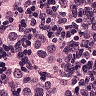
Metastatic tissue present: yes